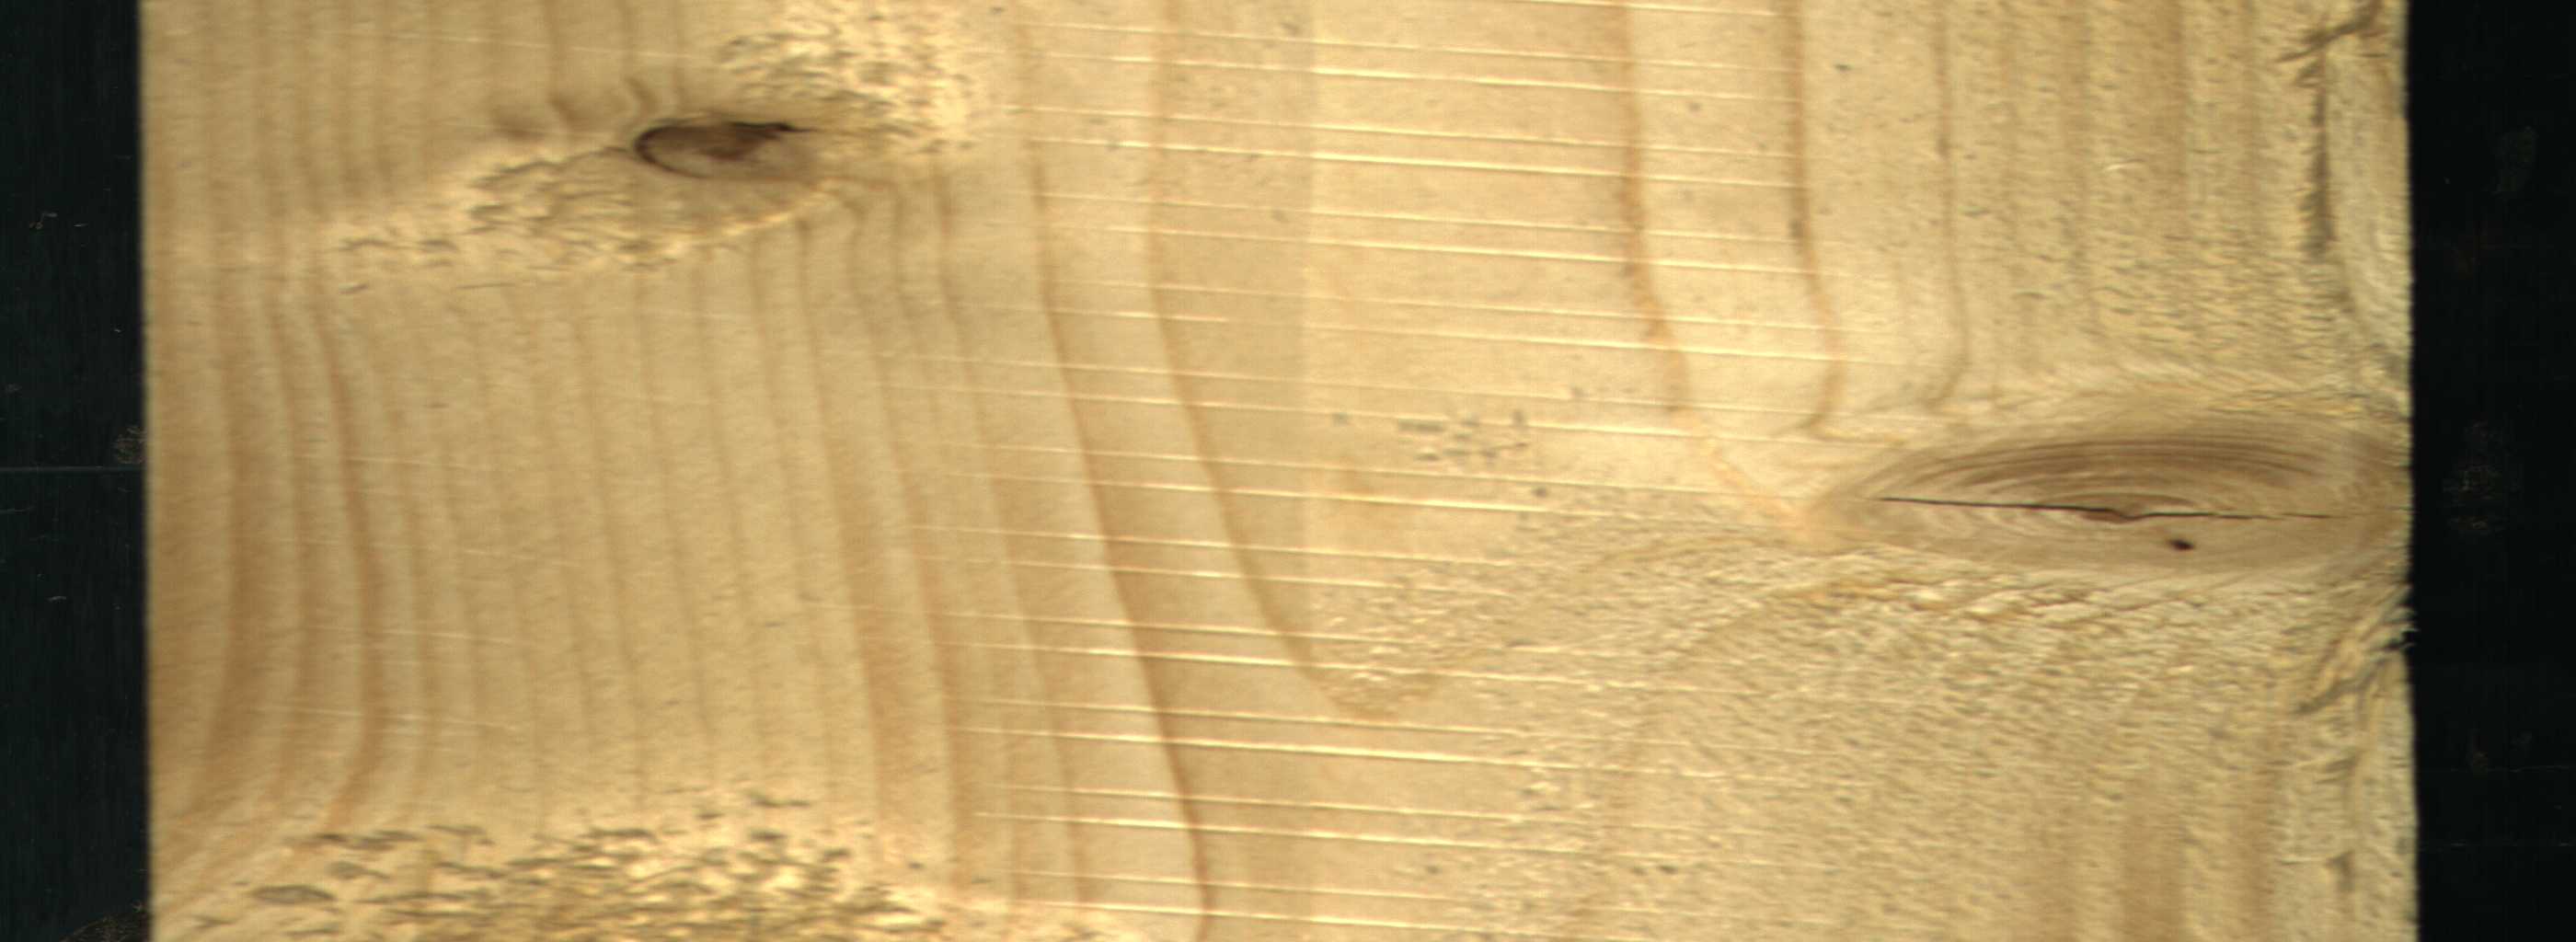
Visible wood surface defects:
knot_with_crack
Dead_Knot